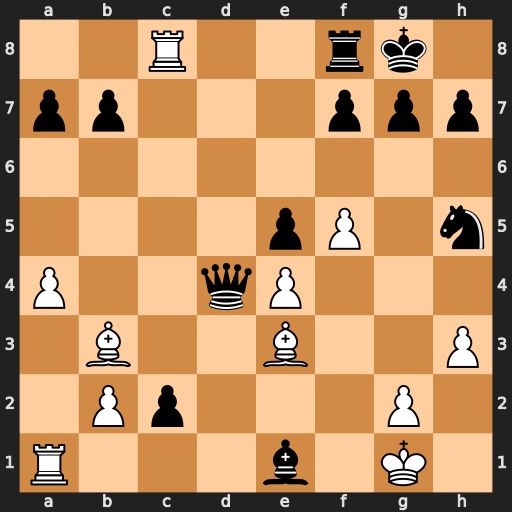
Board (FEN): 2R2rk1/pp3ppp/8/4pP1n/P2qP3/1B2B2P/1Pp3P1/R3b1K1
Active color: w
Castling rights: -
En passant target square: -
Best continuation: Rxf8+ Kxf8 Bxd4